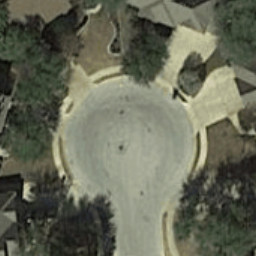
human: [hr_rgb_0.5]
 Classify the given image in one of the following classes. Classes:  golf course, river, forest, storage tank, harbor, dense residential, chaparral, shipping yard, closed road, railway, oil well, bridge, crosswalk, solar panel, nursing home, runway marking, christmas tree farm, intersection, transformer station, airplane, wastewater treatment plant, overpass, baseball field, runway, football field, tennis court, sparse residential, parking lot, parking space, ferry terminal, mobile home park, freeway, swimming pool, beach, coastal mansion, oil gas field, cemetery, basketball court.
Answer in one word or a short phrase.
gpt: closed road